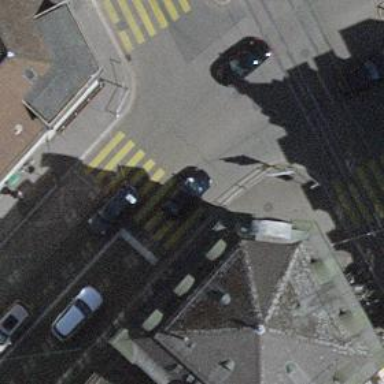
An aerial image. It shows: Road crossing with traffic signals.